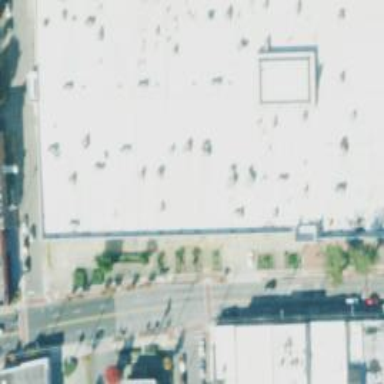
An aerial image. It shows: Retail building.